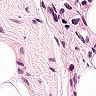
Metastatic tissue present: yes